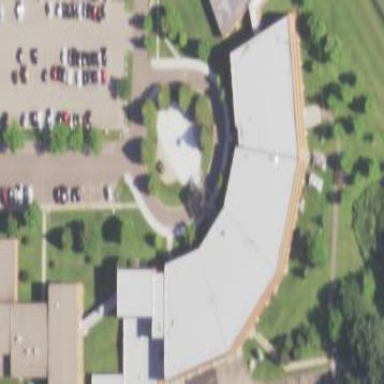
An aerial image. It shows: Public building.